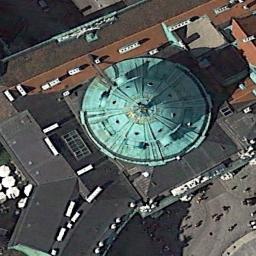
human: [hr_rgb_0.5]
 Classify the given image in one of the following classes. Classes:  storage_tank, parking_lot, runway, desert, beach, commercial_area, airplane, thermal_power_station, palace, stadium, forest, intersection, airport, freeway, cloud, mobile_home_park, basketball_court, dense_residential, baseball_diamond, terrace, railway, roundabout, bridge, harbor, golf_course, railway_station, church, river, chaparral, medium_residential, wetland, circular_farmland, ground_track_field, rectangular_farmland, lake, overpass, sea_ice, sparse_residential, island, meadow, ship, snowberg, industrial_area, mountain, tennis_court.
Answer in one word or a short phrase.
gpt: church